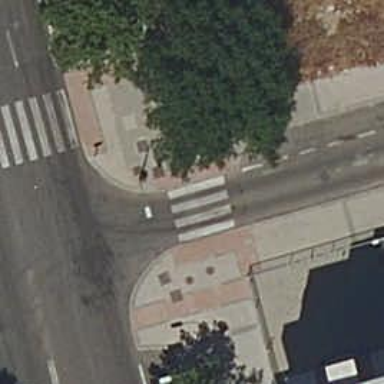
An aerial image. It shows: Zebra crossing on the road.